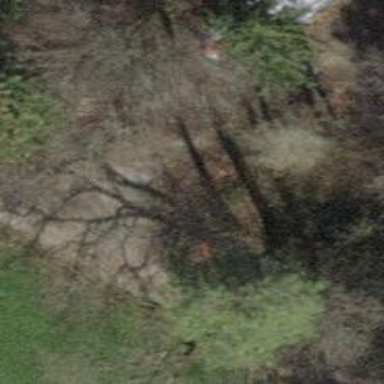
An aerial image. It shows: Red bench.